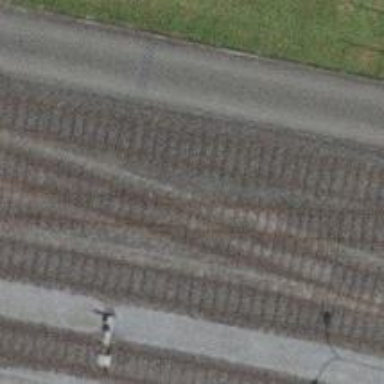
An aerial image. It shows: Railway crossing.